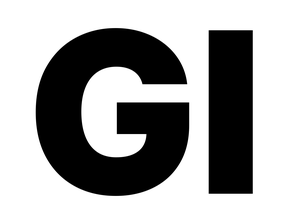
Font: Inter_Black